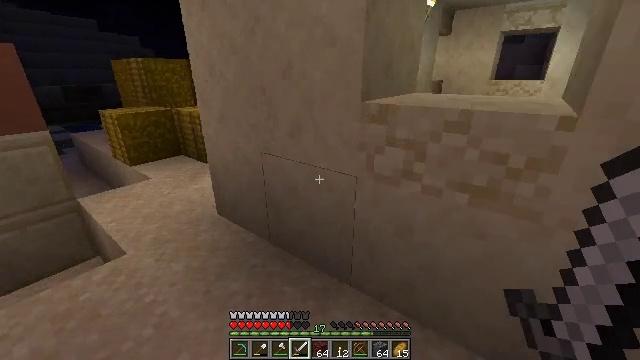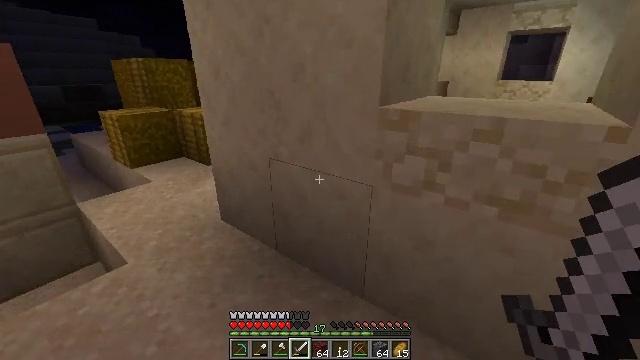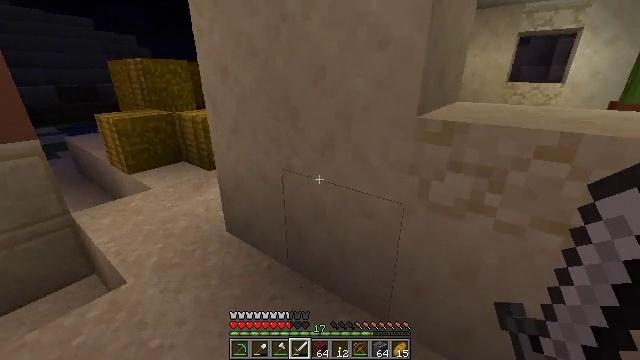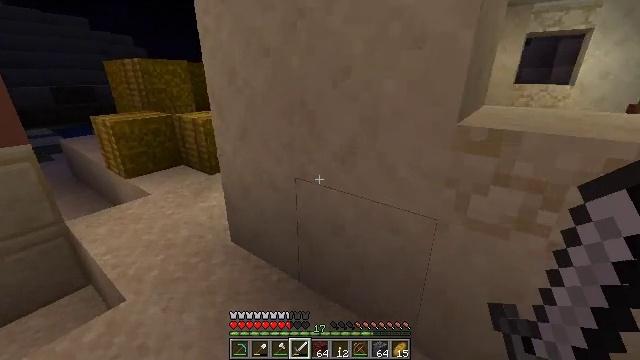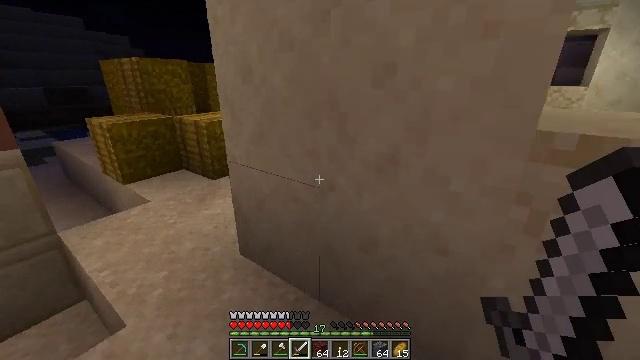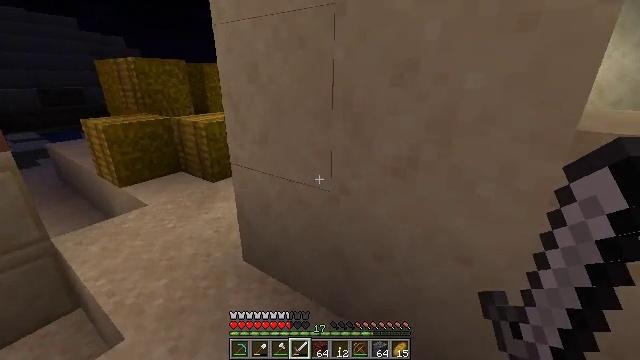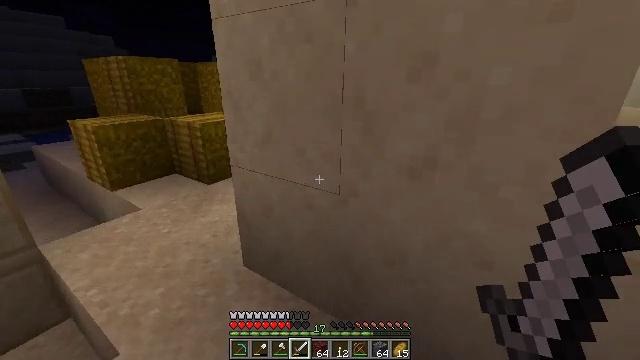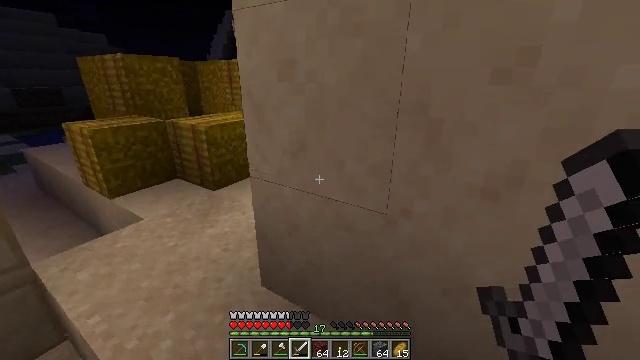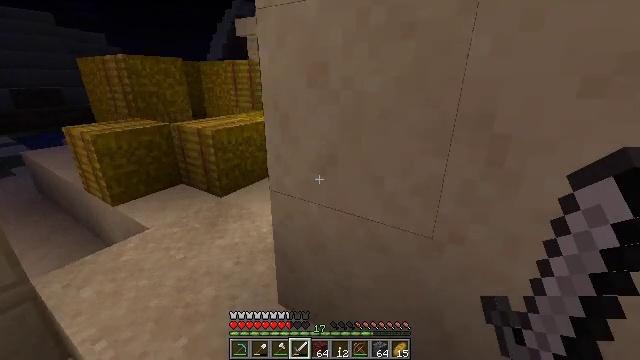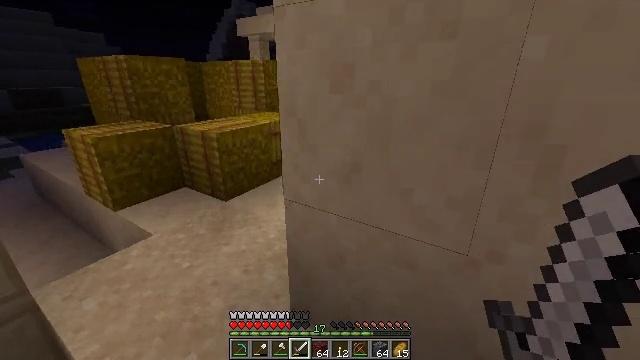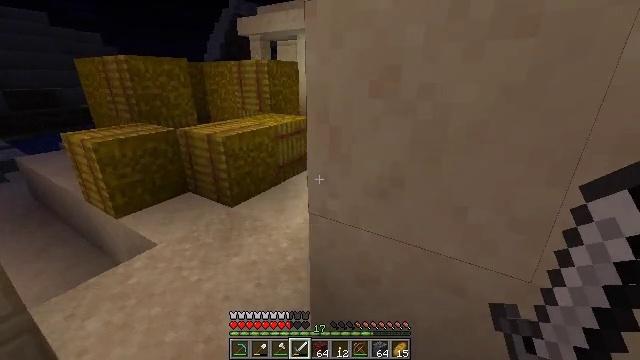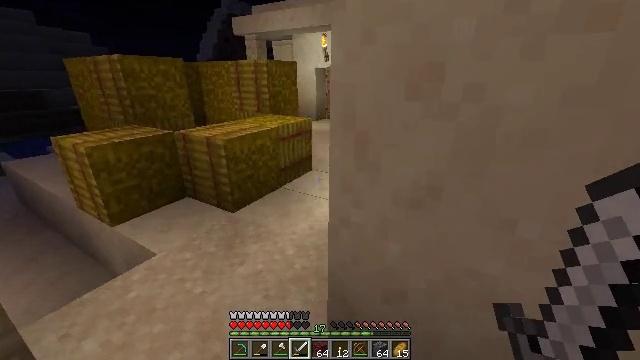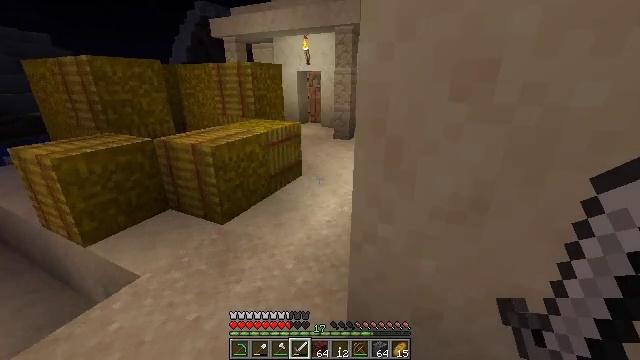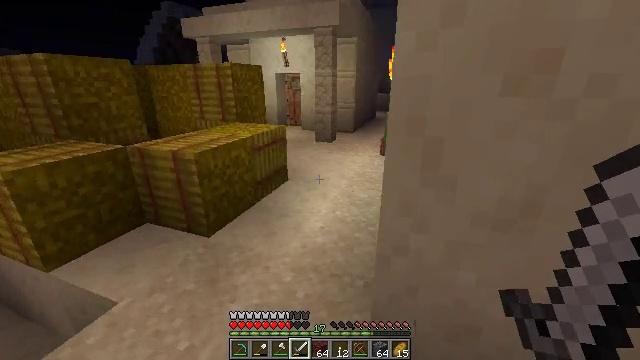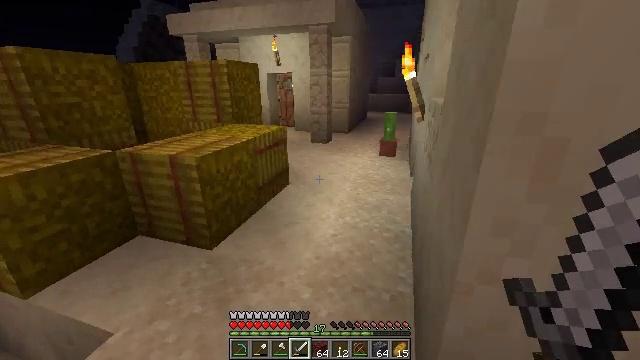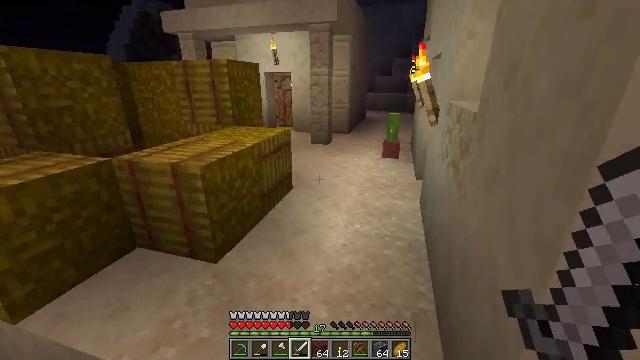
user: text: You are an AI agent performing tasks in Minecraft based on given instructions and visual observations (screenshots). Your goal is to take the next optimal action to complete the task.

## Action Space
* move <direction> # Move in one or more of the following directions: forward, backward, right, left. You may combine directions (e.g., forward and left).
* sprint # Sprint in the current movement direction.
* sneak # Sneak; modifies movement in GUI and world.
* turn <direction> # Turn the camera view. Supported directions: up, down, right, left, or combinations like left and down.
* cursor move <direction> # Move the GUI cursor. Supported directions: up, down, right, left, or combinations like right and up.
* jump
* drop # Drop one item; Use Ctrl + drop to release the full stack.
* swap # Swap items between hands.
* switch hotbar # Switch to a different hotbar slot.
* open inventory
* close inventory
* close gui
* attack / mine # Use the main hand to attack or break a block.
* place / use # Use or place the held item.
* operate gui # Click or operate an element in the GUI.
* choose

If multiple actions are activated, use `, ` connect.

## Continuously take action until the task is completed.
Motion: motion action
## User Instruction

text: Attack the hay block to get hay.
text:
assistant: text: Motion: move forward and move left
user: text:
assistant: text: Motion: move forward and move left
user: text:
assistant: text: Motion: move forward and move left
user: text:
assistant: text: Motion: move forward and move left
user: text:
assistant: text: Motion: move forward and move left
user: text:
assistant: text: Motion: move forward and move left, turn right
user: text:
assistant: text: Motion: move forward and move left
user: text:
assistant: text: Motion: move forward and move left
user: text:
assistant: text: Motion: move forward and move left
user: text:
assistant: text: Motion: move forward and move left
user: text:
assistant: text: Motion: move forward and move left, turn right
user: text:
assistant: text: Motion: move forward and move left, turn right
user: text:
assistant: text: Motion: move forward and move left, turn right
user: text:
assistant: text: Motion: move forward and move left, turn right
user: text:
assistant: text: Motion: move forward and move left, turn right
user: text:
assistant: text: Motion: move forward and move left
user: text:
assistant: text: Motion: move forward and move left
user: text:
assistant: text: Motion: move forward and move left
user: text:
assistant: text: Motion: move forward
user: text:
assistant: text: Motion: move forward
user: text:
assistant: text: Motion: turn left
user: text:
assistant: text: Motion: turn left and down
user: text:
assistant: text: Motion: turn left and down
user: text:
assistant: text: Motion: turn left and down
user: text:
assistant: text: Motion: turn left and down
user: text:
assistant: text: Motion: turn left and down
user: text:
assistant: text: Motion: no_op
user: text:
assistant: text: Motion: switch to hotbar 1
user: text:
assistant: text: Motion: switch to hotbar 1
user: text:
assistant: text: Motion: switch to hotbar 1